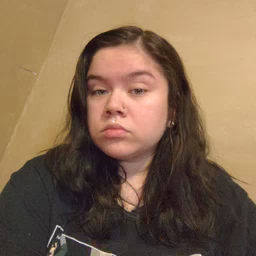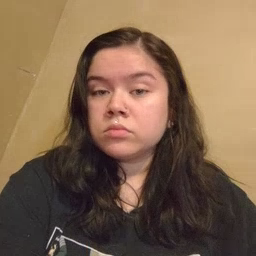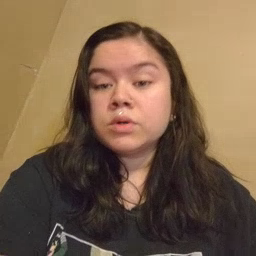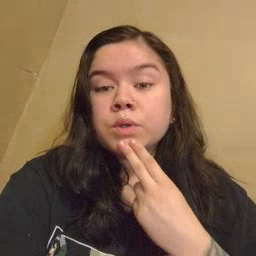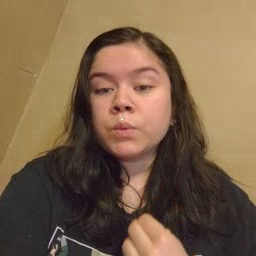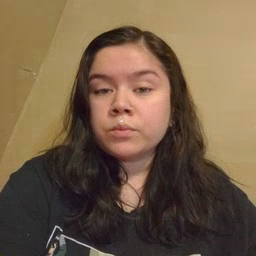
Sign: cute